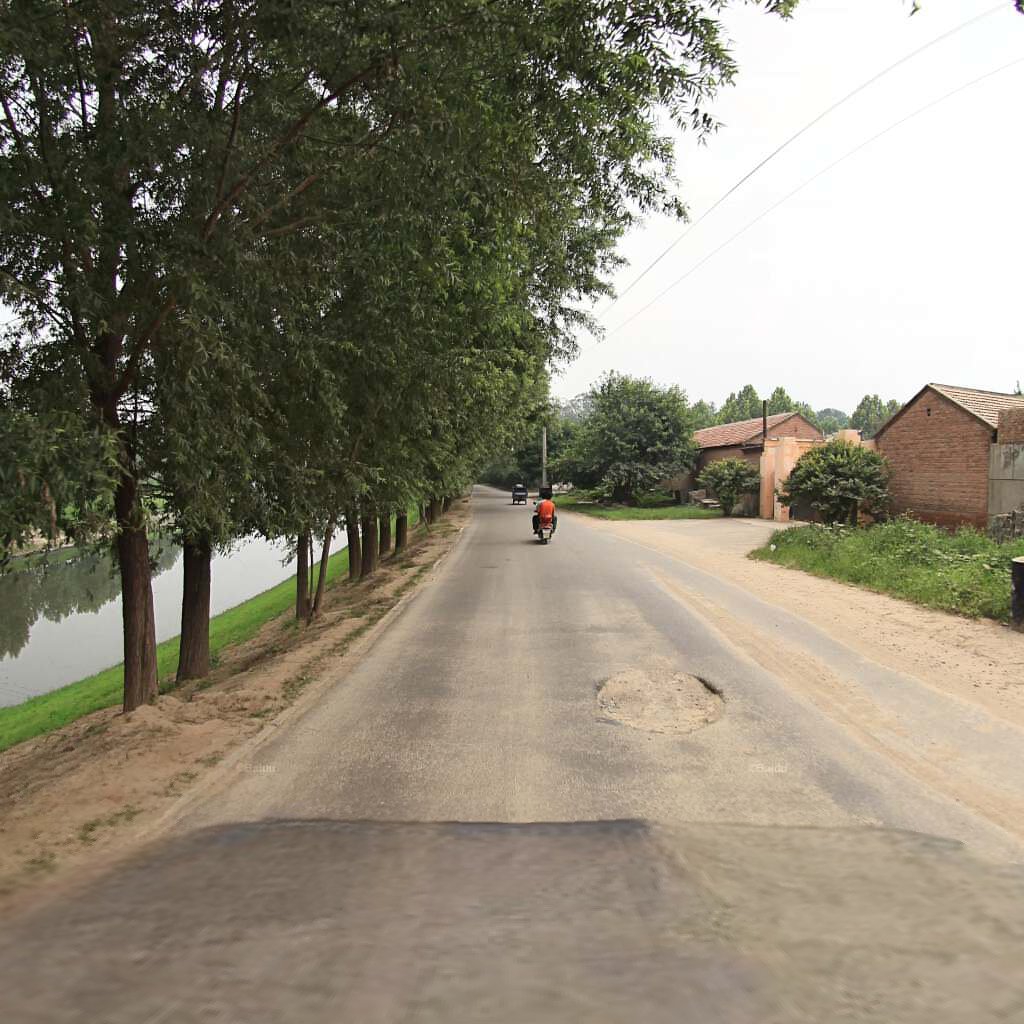
Region: Chaoyang
Road damage annotations: pothole